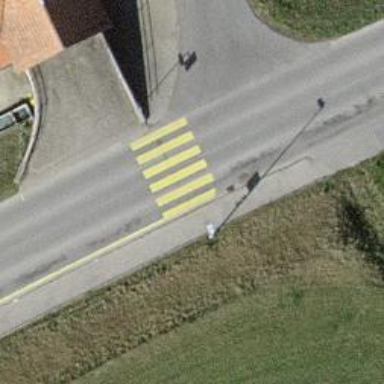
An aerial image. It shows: Uncontrolled zebra crossing on the road.